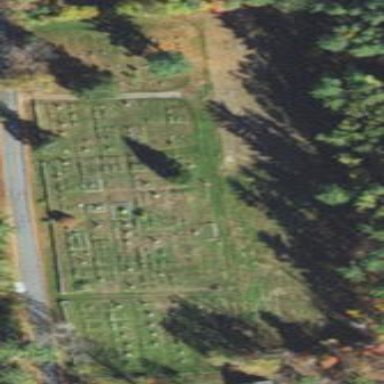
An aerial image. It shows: Cemetery that holds historical significance.